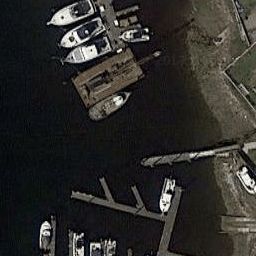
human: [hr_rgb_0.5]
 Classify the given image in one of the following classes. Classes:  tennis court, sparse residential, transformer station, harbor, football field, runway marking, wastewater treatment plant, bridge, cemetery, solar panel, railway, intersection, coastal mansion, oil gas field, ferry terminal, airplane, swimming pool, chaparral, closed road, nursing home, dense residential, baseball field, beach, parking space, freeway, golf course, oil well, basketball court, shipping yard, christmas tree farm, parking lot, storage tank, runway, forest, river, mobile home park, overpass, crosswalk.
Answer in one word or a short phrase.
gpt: harbor